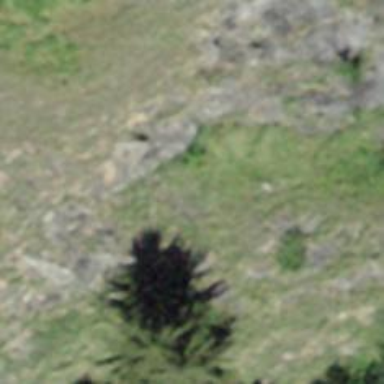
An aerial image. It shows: Cliff in nature.